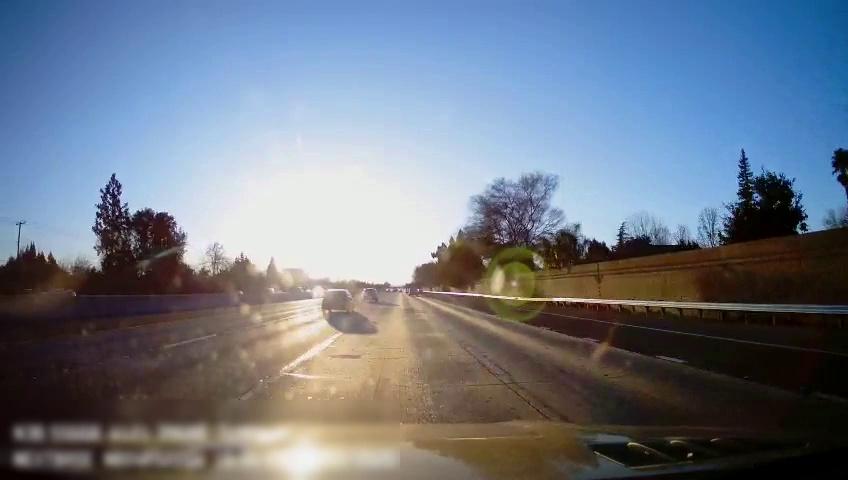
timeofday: Day
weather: Sunny
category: Drivable Space
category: Vehicles | Truck
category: Vehicles | SUV
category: Vehicles | SUV
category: Vehicles | SUV
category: Lanes | Alternate Lane
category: Lanes | Alternate Lane
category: Lanes | Current Lane
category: Lanes | Alternate Lane
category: Lanes | Alternate Lane